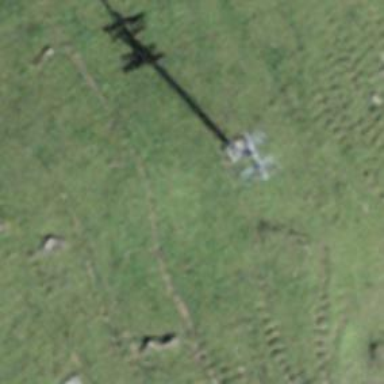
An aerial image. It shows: Pylon for aerialway.